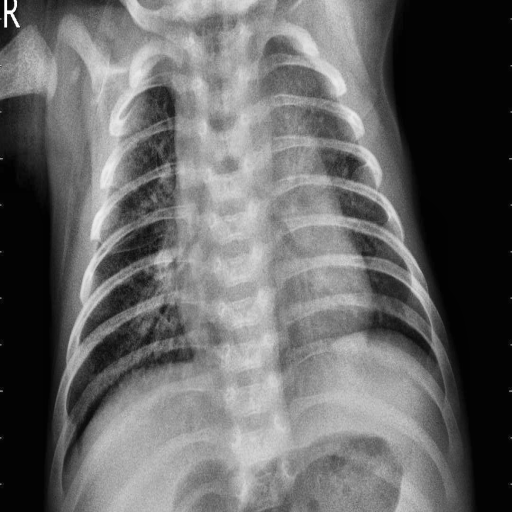
Finding: PNEUMONIA